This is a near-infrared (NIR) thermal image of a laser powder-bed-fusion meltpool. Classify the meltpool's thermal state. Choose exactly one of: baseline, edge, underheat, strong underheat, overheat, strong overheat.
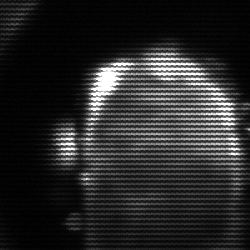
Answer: baseline